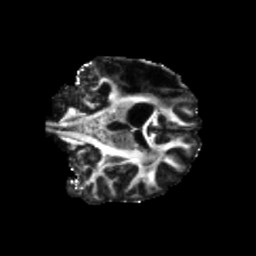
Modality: FA
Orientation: coronal
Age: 27
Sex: female
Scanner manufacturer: siemens
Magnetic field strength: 3 T
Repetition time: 5.47 s
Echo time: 0.0854 s